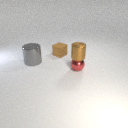
small brown metal cylinder above small red metal sphere